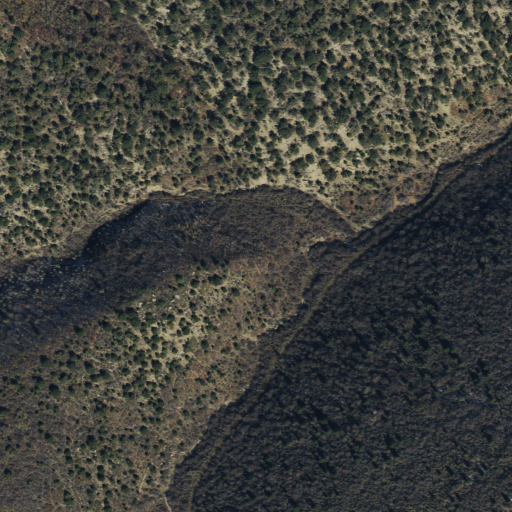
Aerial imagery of valley in Utah named Short Canyon containing evergreen forest, shrub, deciduous forest, and mixed forest